Chest X-ray. View position: AP
Patient age: 17
Patient sex: M
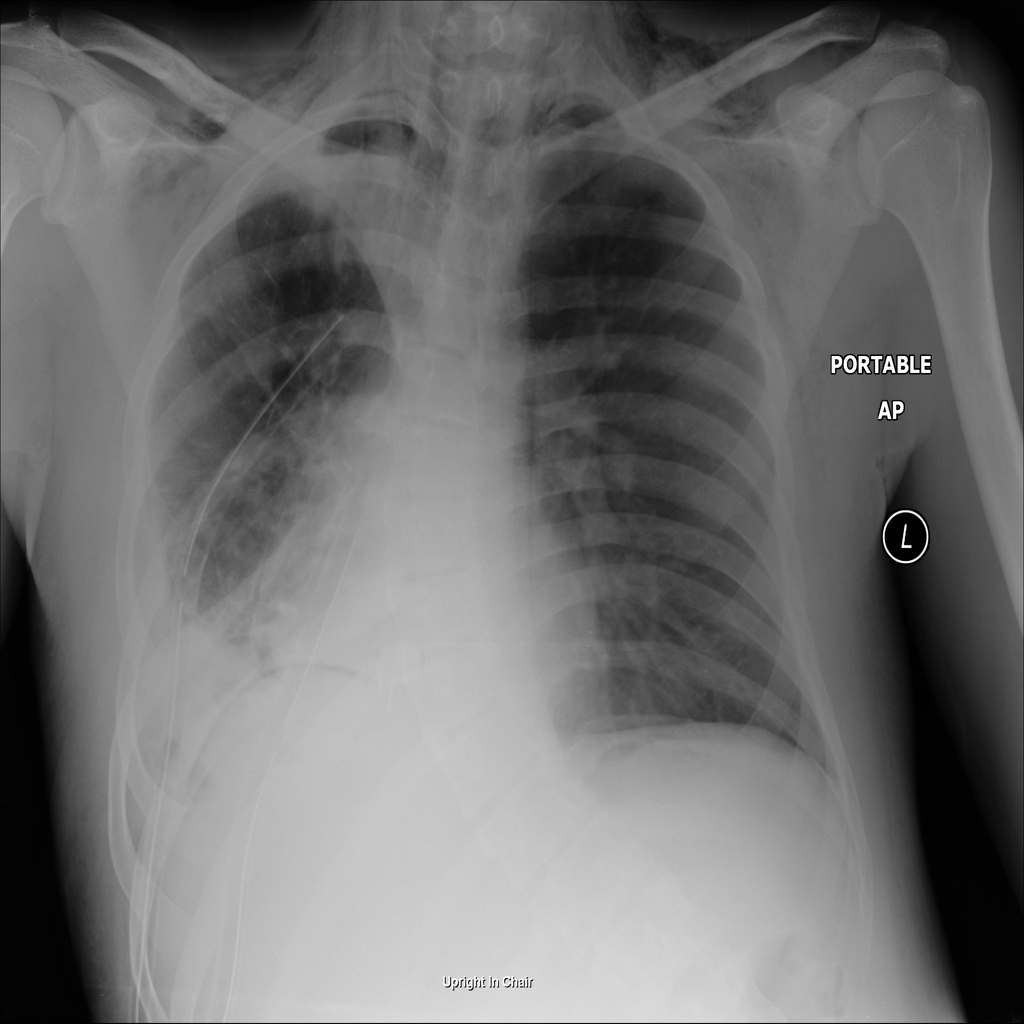
Finding: Pneumothorax